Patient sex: M
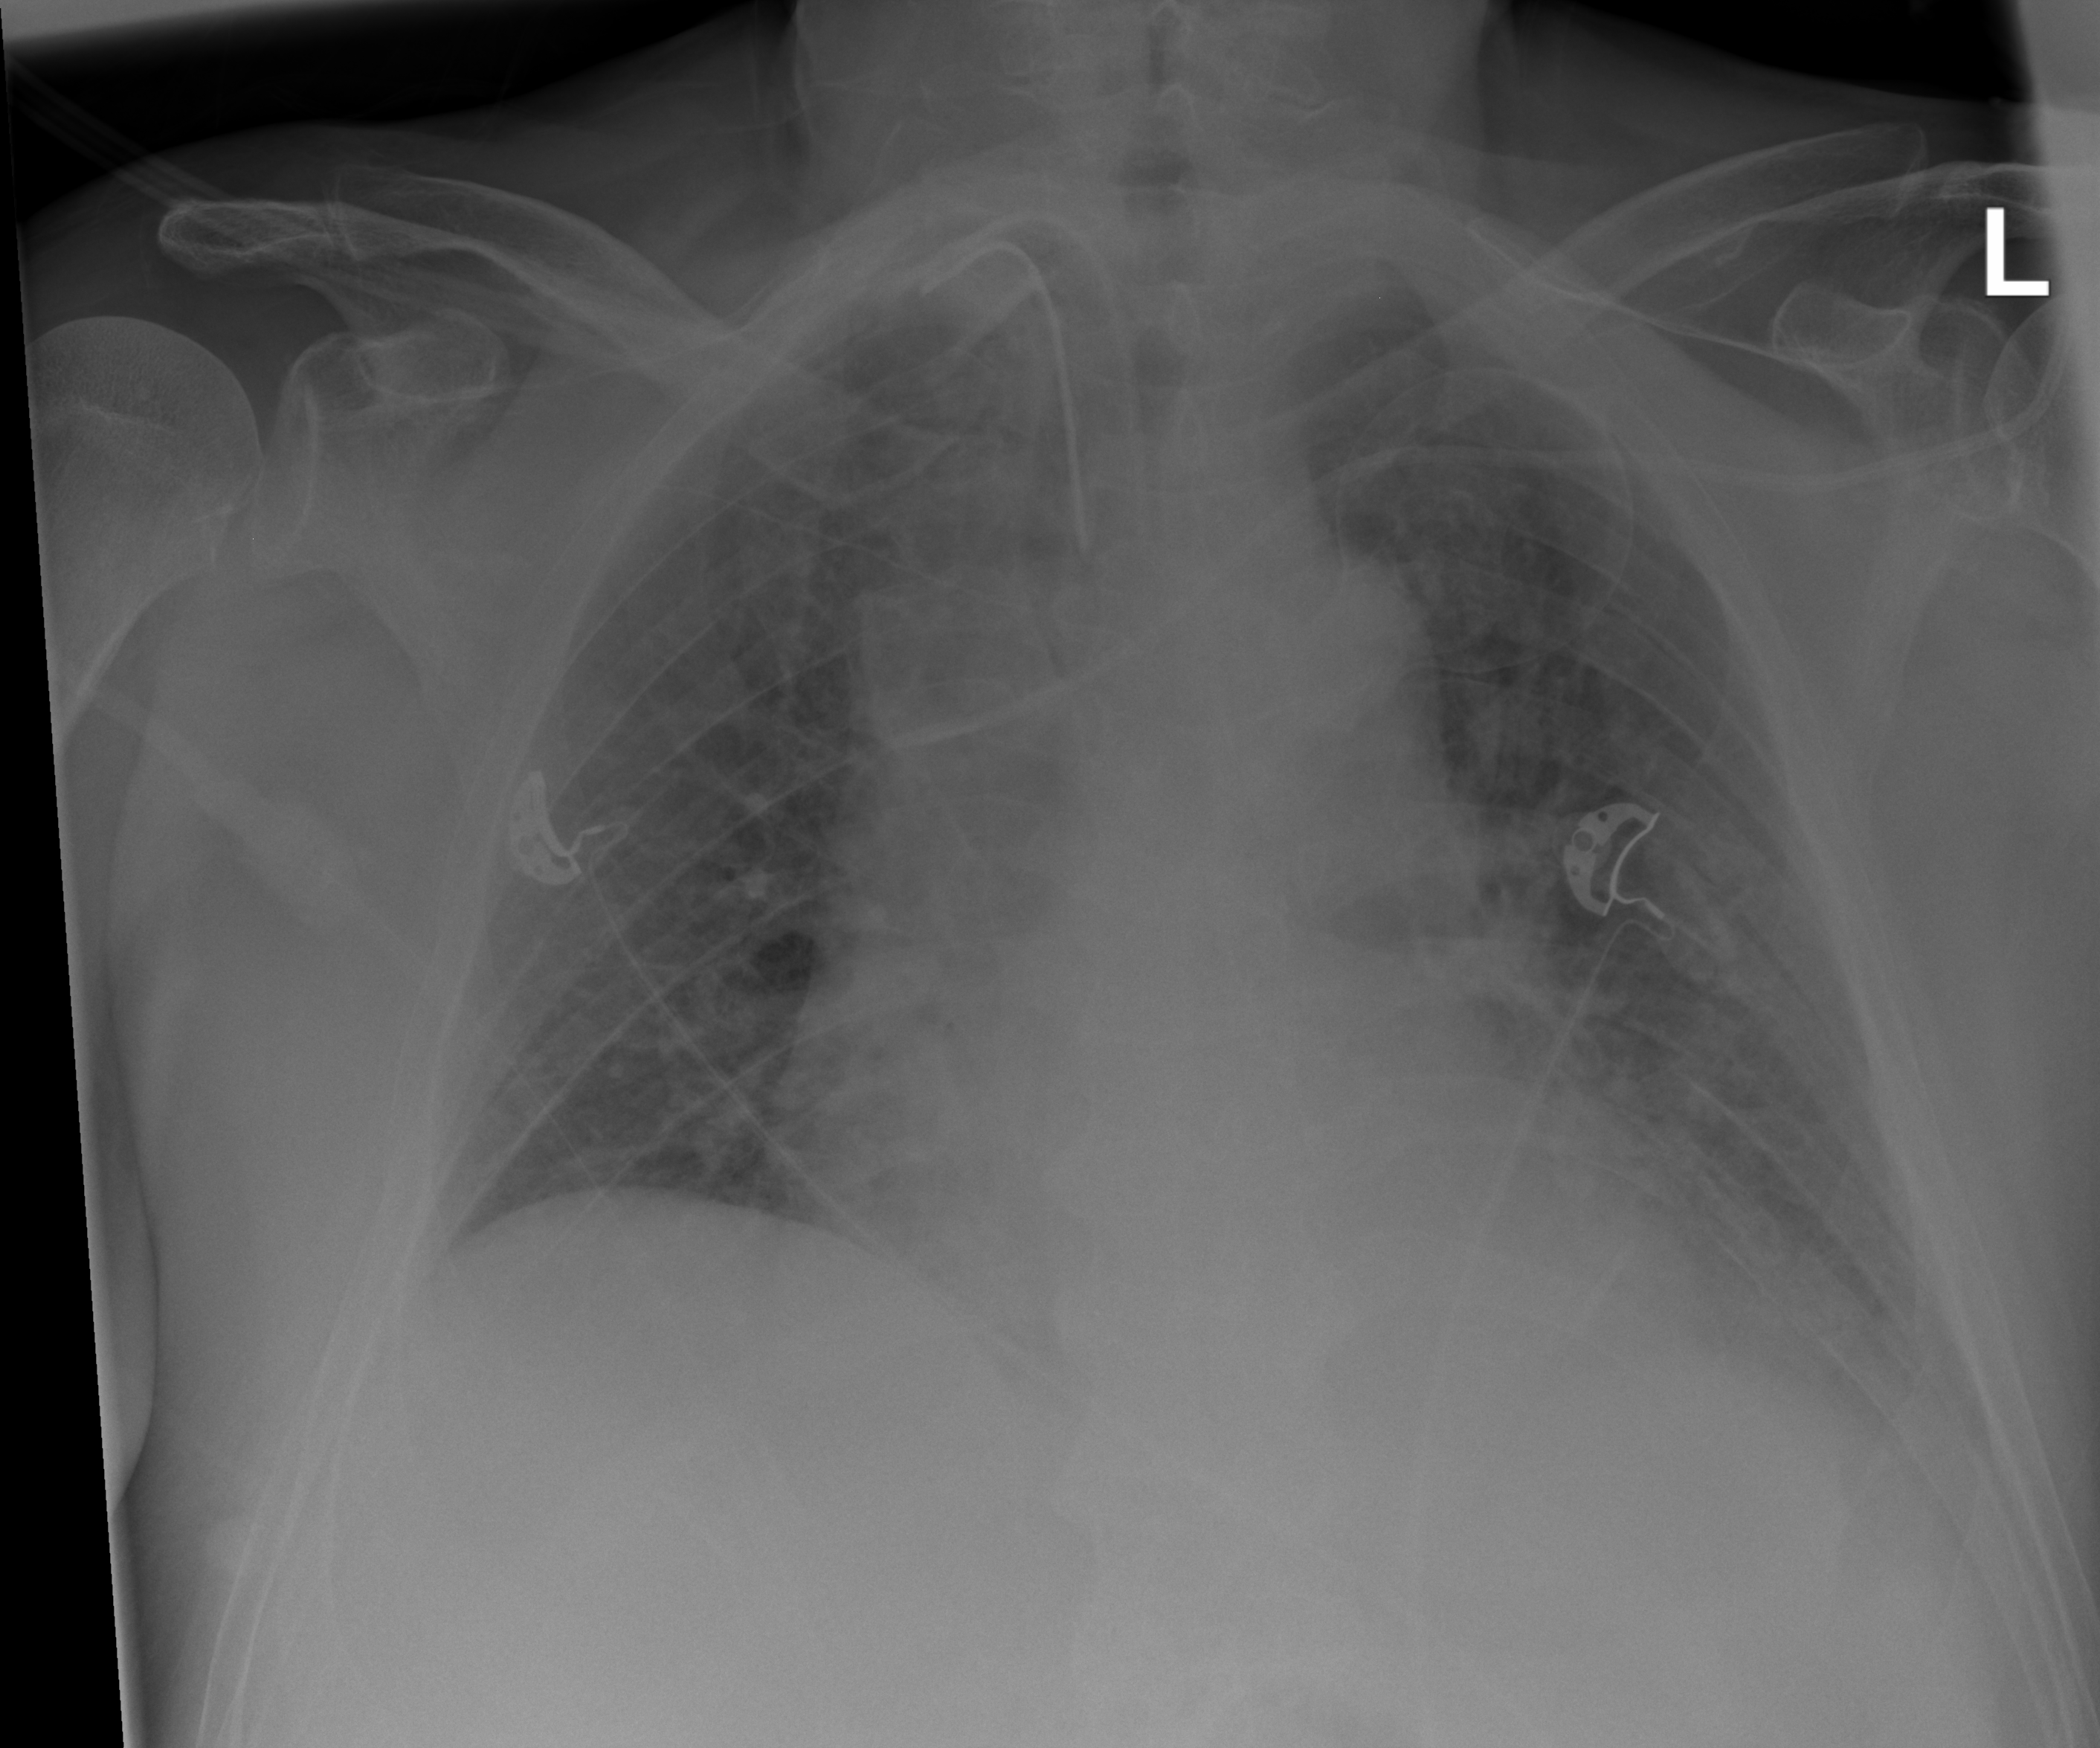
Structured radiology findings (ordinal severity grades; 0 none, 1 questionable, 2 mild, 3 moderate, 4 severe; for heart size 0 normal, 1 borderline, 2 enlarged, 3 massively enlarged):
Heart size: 2
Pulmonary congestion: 1
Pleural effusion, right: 0
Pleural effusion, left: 2
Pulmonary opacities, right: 0
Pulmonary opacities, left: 2
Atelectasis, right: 0
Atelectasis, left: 2